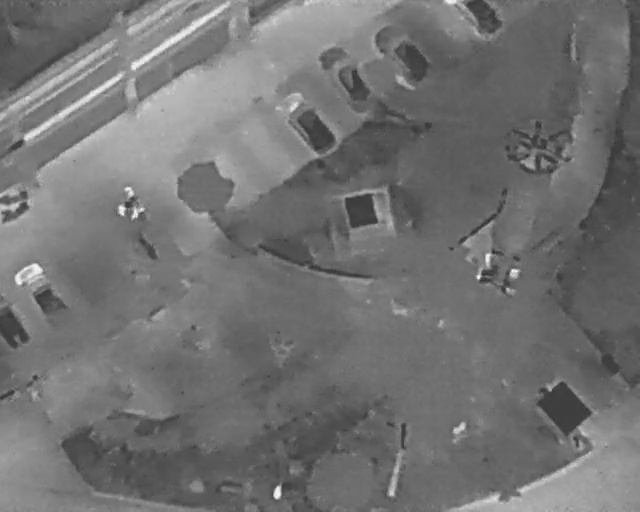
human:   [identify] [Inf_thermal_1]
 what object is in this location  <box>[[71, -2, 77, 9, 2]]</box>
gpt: <ref>1 medium car at the top right</ref>